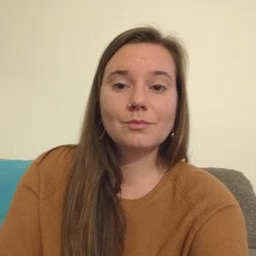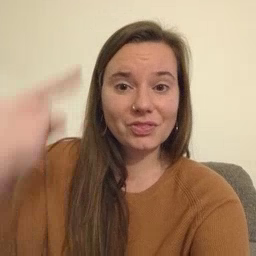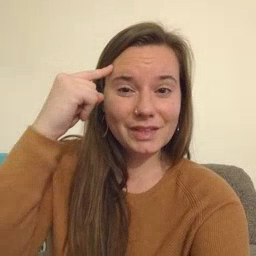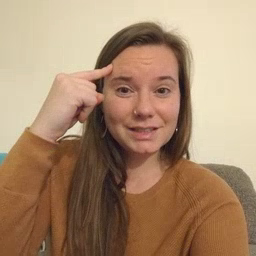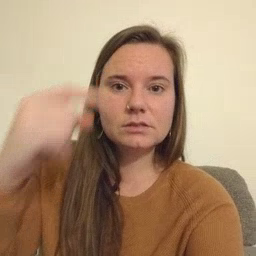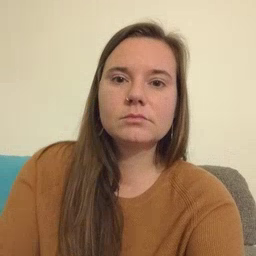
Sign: think